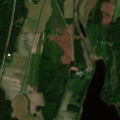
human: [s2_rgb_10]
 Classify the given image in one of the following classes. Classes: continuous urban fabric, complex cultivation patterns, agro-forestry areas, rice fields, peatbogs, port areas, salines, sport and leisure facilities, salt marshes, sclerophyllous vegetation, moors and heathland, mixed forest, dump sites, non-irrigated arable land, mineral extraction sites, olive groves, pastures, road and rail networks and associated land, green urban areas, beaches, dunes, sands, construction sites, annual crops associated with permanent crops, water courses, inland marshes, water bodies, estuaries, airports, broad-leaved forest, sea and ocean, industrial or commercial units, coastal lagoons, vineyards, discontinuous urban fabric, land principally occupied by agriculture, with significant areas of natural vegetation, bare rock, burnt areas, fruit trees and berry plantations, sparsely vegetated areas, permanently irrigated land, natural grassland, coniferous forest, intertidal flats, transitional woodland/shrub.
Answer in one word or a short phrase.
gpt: non-irrigated arable land, land principally occupied by agriculture, with significant areas of natural vegetation, mixed forest, water bodies